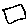
Label: square